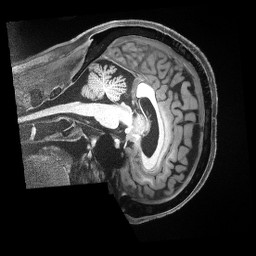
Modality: T1w
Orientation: sagittal
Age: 63
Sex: male
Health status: ill
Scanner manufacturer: siemens
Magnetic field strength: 3 T
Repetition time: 2.5 s
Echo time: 0.00181 s